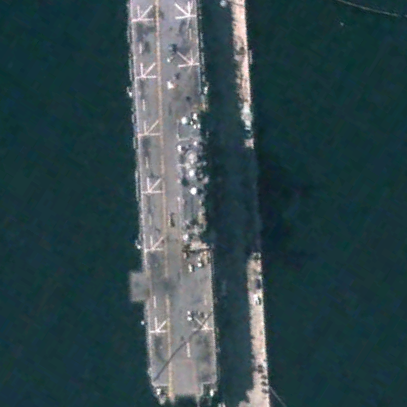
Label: assault